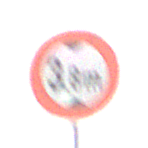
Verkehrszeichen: TatsaechlicheHoehe
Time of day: MorningAfternoon
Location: Outdoor (Nature)
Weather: PartlyCloudy
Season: NotSpecified
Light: Natural